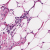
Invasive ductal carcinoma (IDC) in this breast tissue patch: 0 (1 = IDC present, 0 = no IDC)